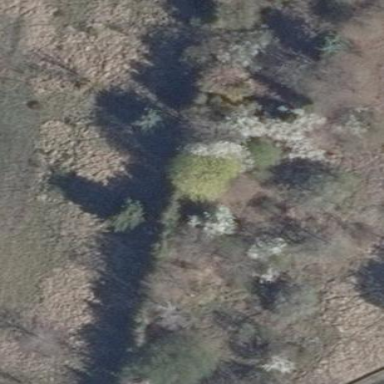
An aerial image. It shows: Patch of scrub vegetation.